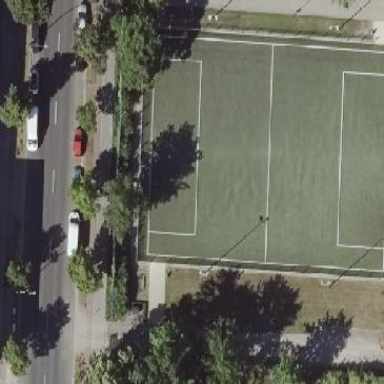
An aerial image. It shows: Soccer pitch with artificial turf for leisure sports activities.